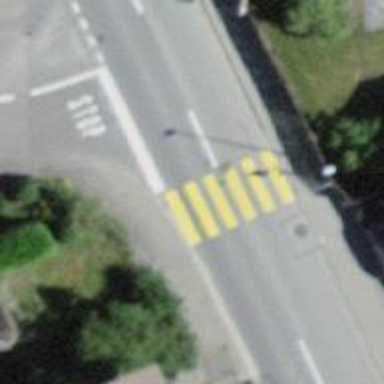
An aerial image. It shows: Marked crossing with zebra stripes on the road.